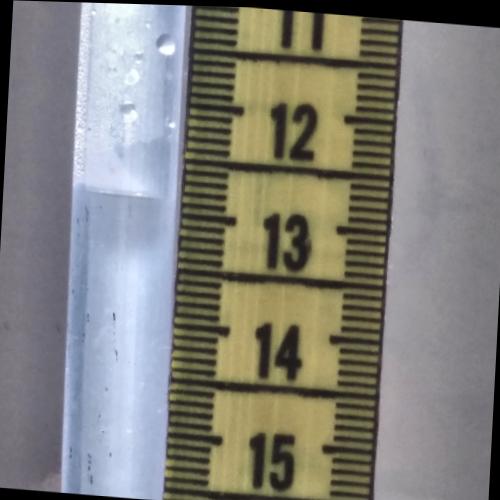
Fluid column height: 12.9 cm